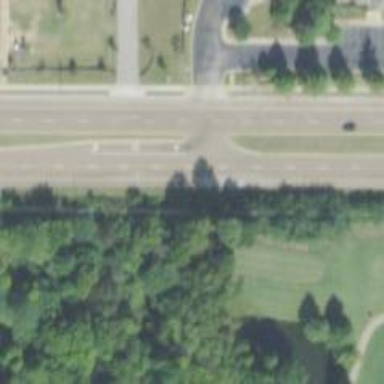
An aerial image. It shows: Secondary dual-carriageway road with asphalt surface.